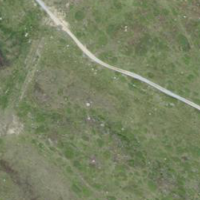
EUNIS habitat code: 26
Species observed at this site:
Juniperus communis